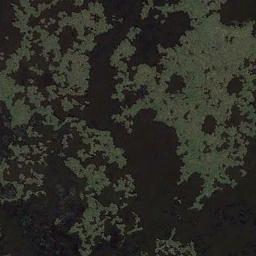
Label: wetland